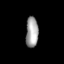
Tissue: lung
Cell type: Fibroblasts
Senescence score: 0.6021
Nuclear area (px): 376
Mean DAPI intensity: 160.386